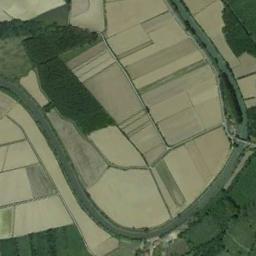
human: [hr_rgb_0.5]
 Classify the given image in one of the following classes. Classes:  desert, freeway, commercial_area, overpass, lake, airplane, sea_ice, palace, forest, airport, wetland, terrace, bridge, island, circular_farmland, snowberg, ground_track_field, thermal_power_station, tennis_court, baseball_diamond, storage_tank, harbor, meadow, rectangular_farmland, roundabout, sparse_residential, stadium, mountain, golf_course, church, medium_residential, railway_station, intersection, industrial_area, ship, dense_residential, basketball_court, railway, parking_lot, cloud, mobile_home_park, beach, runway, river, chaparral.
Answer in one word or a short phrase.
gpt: river